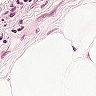
Metastatic tissue present: no